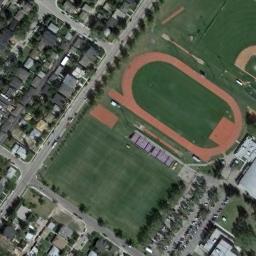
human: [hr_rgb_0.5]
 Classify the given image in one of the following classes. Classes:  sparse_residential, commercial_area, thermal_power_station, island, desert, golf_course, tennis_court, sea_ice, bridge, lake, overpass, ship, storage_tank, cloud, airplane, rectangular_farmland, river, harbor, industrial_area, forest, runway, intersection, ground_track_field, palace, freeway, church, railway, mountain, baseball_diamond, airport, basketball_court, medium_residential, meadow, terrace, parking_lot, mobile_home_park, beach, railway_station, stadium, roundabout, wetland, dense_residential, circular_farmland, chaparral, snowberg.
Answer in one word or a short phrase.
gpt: ground_track_field